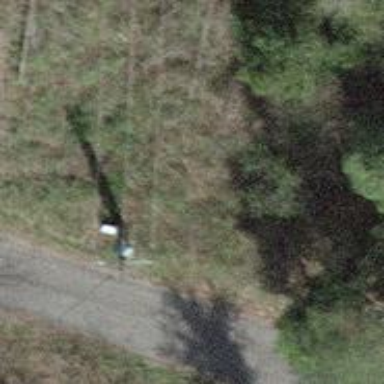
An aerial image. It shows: Distribution transformer attached to power pole.